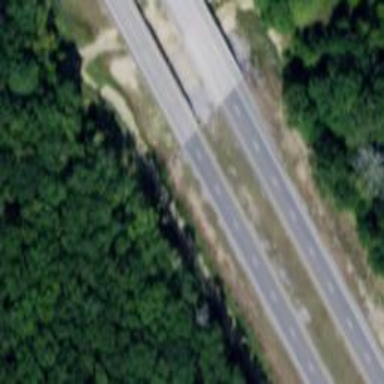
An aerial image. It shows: Trunk highway bridge with asphalt surface.